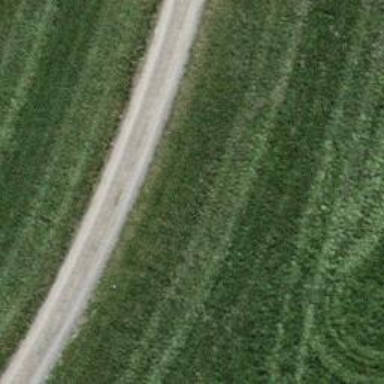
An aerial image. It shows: Compacted agricultural track with grade2 tracktype suitable for agricultural vehicles.